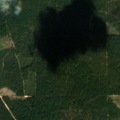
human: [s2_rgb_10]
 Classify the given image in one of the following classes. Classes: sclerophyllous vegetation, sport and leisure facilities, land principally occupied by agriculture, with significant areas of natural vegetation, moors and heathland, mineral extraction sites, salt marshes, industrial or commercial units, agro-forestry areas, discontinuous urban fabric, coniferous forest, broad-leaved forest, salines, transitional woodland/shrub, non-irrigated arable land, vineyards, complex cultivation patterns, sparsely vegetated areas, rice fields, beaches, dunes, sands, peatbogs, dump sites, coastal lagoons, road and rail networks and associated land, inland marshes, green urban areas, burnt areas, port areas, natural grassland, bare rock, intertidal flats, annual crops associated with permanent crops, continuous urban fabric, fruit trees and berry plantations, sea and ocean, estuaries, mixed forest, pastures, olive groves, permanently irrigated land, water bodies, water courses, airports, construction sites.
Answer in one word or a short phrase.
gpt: coniferous forest, transitional woodland/shrub